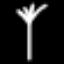
Label: fork